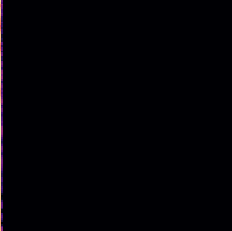
Sound class: Rain